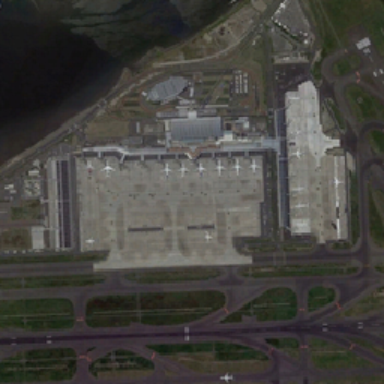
Some planes are at the airport near the river .